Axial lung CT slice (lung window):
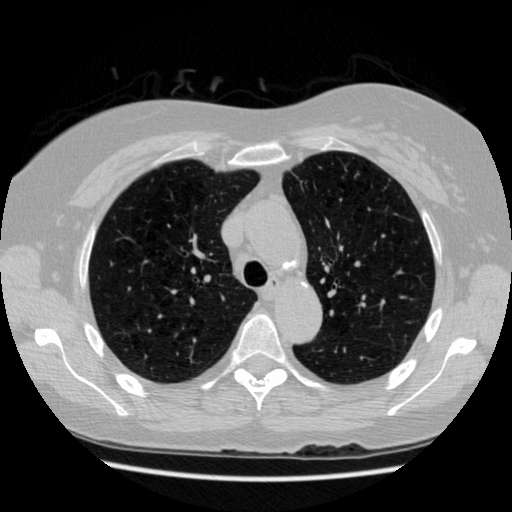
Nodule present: no